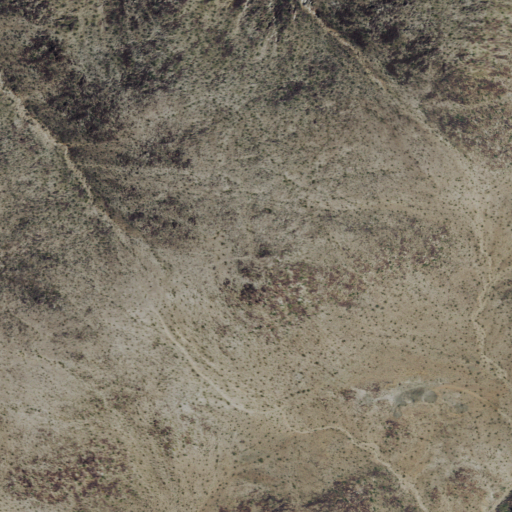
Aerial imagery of mountain in California named Goat Mountain containing only shrub